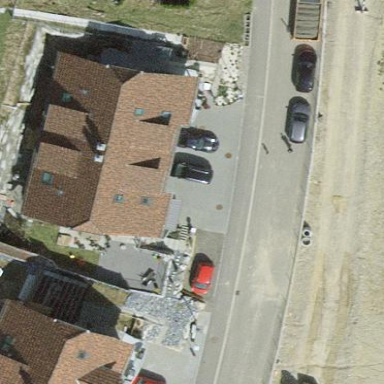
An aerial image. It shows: Semidetached house.